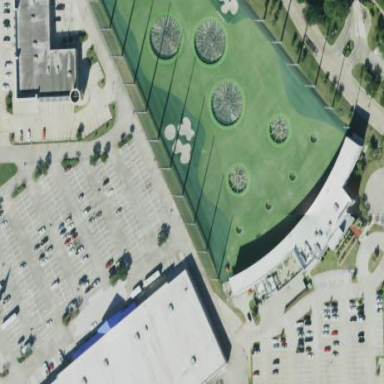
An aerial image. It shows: Sports centre with focus on golf activities.